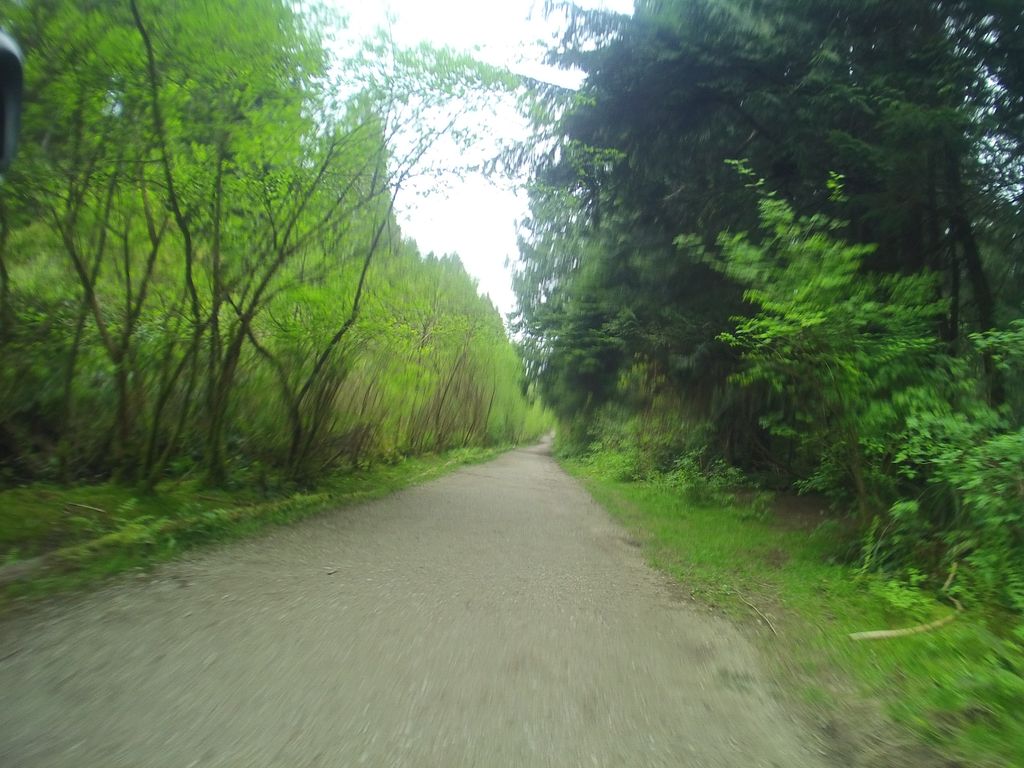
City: vancouver